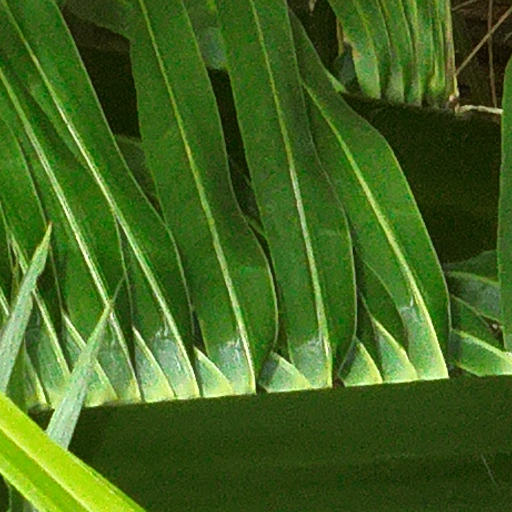
Species: Attalea butyracea
GBIF accepted scientific name: Attalea butyracea
Crown area (m\u00b2): 98.718